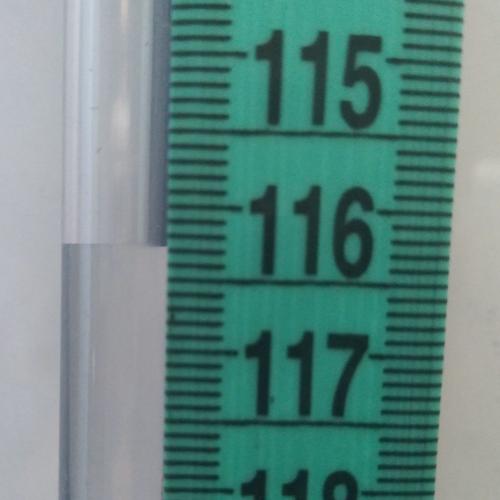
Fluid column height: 116.3 cm